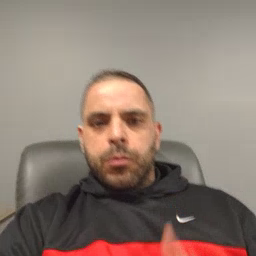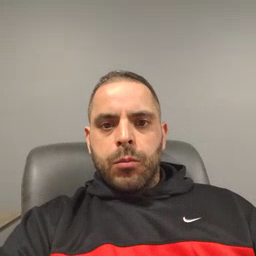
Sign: no